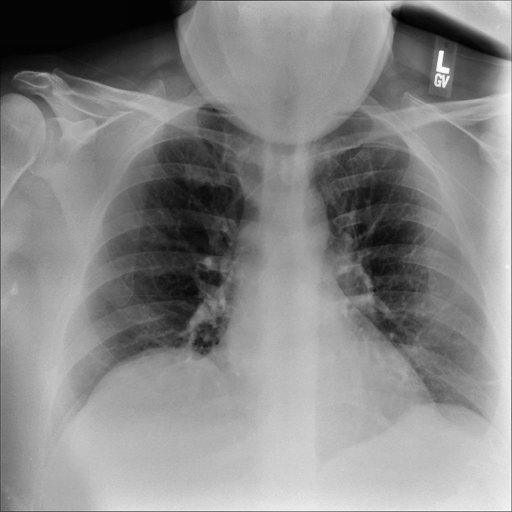
Finding: NORMAL